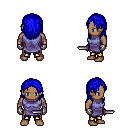
a pixel art fantasy rpg character, male body template, human, dark skin, chain tabard jacket, gold greaves, blue long hairstyle, metal gloves, dagger, four views (front, back, left, right), 2x2 character sprite sheet, small pixel art, hard edges, no anti-aliasing